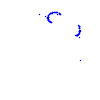
Particle: proton